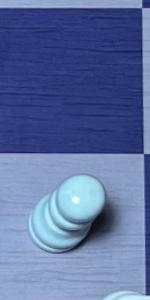
Label: Pawn_White